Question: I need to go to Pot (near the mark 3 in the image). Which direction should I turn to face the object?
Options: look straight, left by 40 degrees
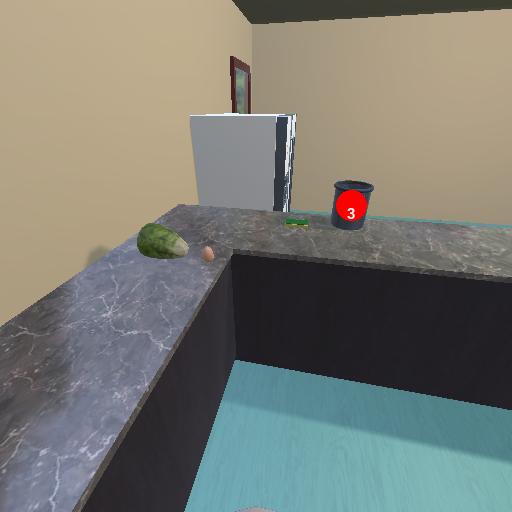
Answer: look straight